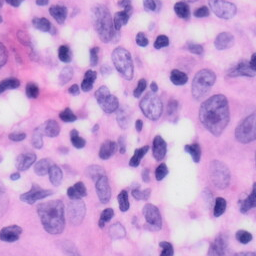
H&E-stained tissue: Skin